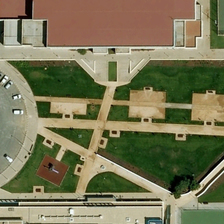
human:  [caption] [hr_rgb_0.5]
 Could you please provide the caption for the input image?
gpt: some cars are near a square and several buildings .

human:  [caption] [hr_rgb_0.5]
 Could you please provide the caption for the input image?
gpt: some cars are near a square and several buildings .

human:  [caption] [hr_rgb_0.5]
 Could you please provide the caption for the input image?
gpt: some cars are near a square and several buildings .

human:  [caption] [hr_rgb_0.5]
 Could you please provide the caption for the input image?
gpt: some cars are near a square and several buildings .

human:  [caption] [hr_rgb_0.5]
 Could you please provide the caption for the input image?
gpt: some cars are near a square and several buildings .